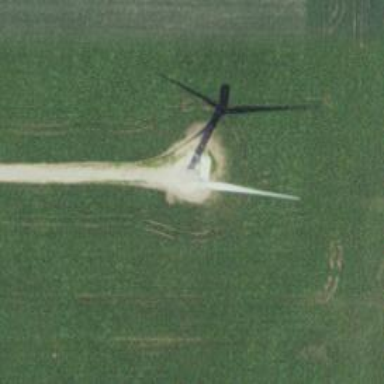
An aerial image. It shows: Wind generator using horizontal axis wind turbines.